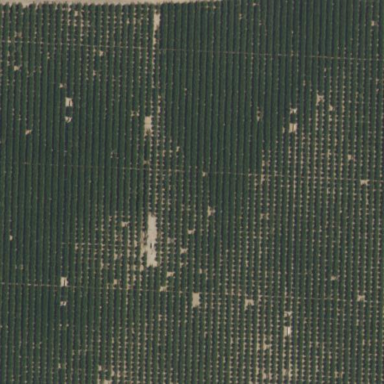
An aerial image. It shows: Orange orchard with rows of vibrant orange trees.